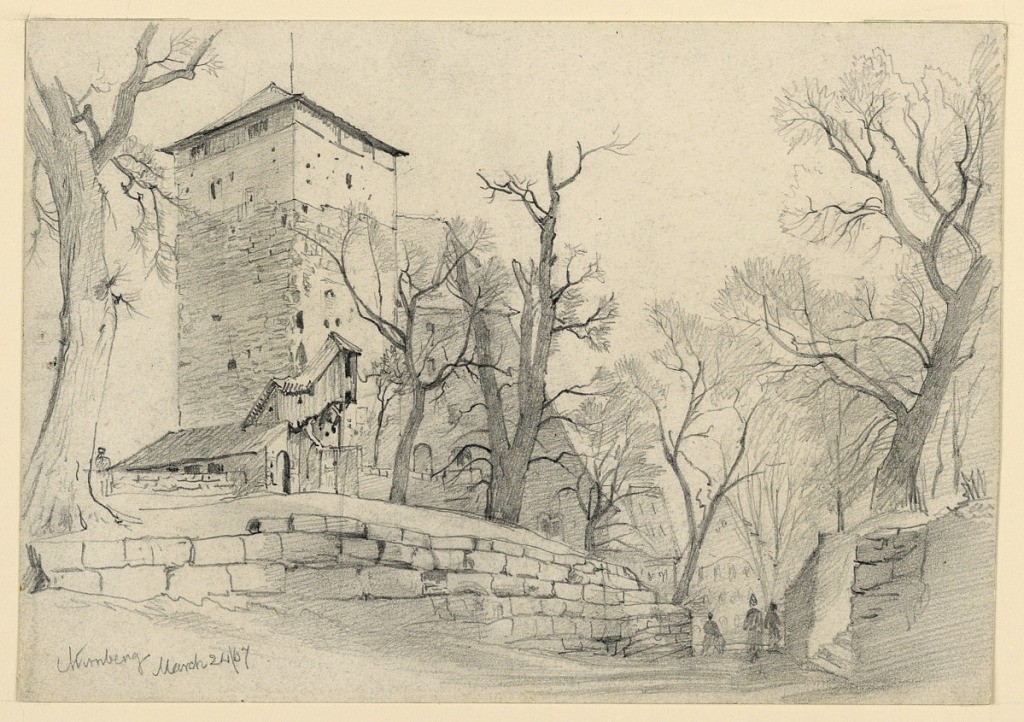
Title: Nuremberg Castle, Germany
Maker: William Trost Richards, American, 1833–1905
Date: March 24, 1867
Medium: Graphite on paper
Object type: Drawing
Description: Sketch of a tower and street with pedestrians.